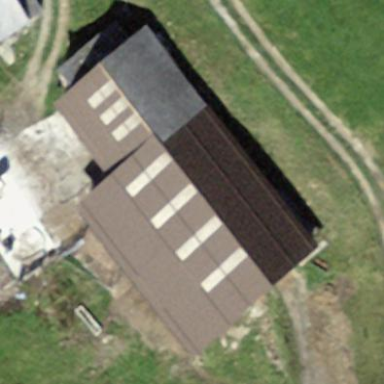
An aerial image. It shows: Cowshed building.